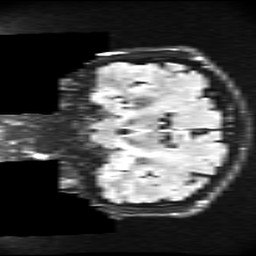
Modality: FLAIR
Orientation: coronal
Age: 35
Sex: male
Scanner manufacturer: ge
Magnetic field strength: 3 T
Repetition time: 11 s
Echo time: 0.1497 s